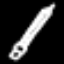
Label: pencil